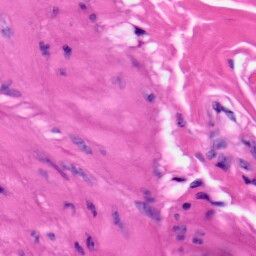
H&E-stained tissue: Skin